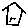
Label: house